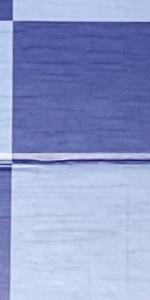
Label: Empty